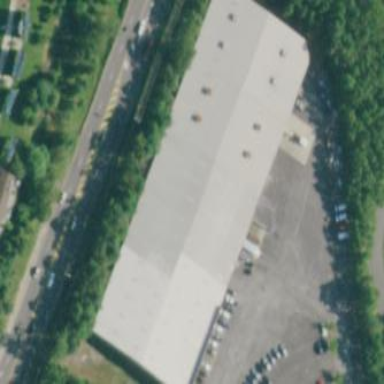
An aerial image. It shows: Building with gabled silver roof.